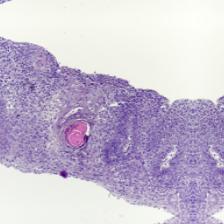
Diagnosis: OSCC